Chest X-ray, PA view. Patient: 42 years old, sex F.
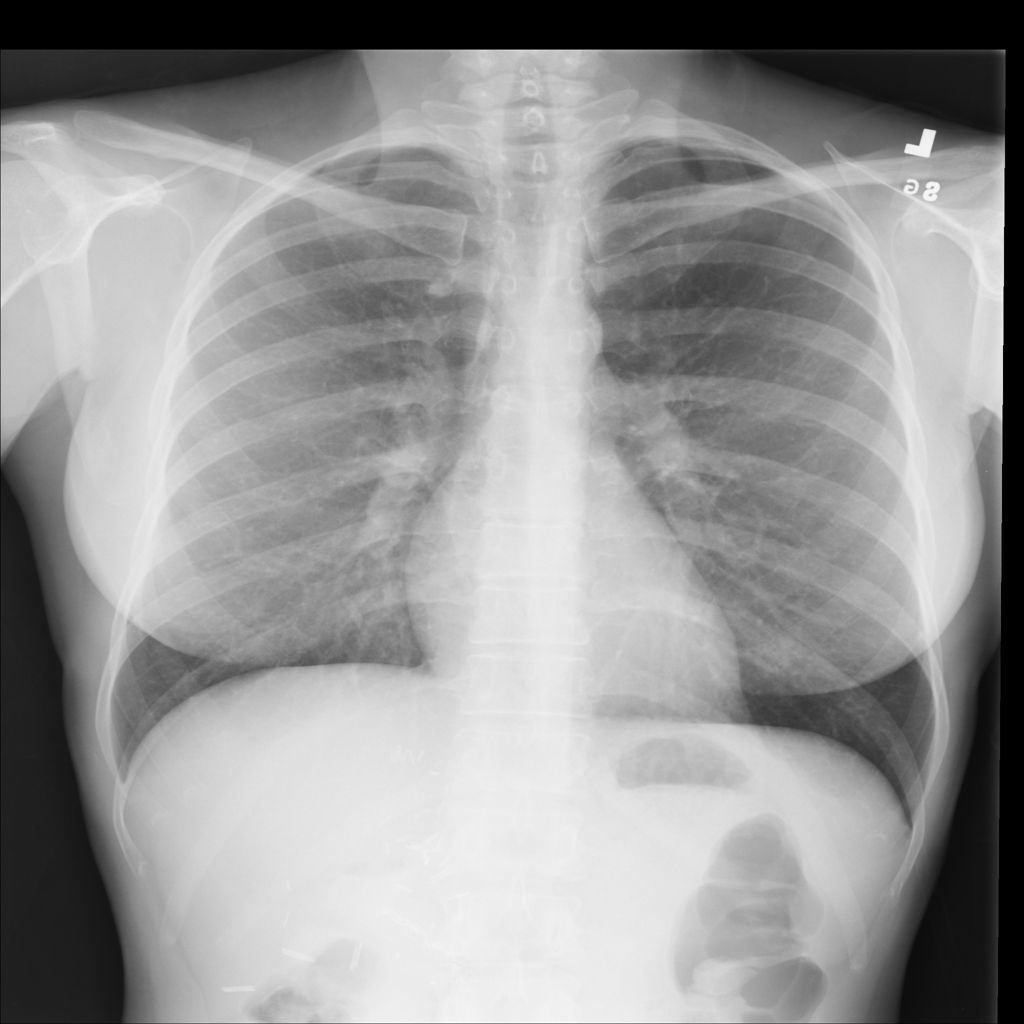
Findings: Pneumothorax